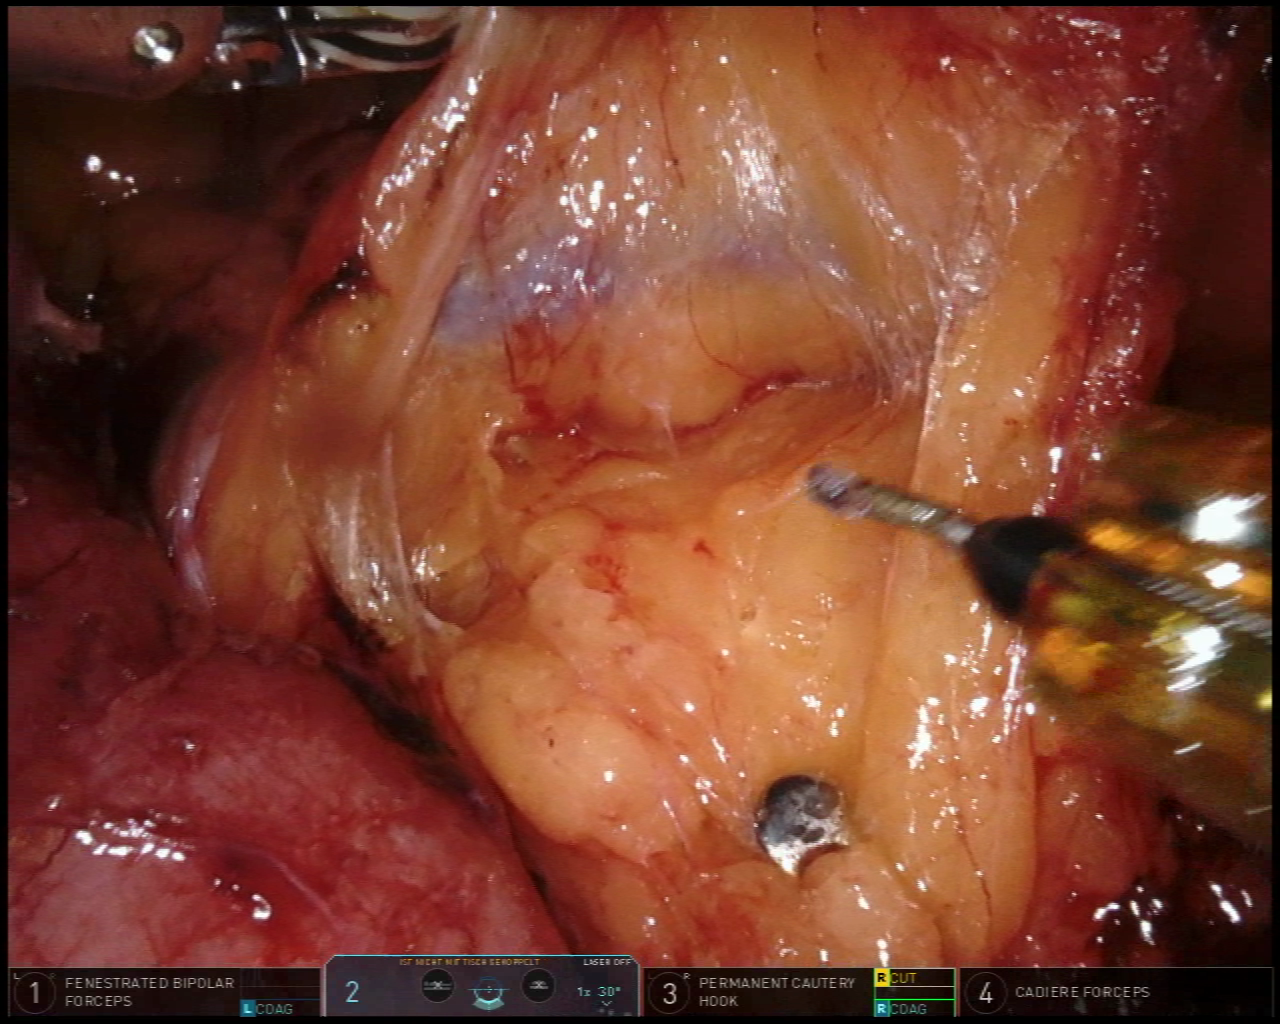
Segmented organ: intestinal_veins
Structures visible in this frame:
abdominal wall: no
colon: yes
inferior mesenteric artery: no
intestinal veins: yes
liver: no
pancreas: no
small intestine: no
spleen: no
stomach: no
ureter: no
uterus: no
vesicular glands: no